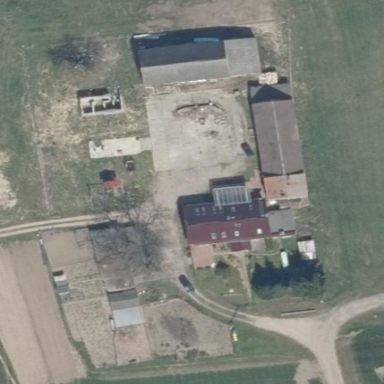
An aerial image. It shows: Farmyard area.